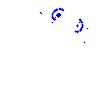
Particle: electron